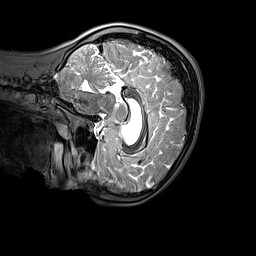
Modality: T2w
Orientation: sagittal
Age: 11
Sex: male
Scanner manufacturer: siemens
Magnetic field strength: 3 T
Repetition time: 3.2 s
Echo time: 0.408 s